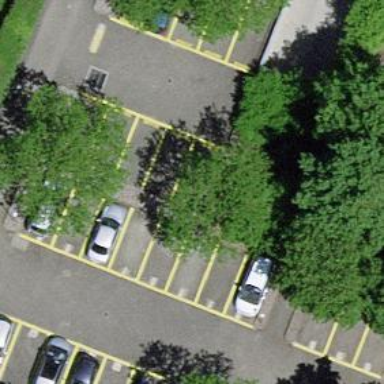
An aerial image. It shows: Parking area with surface.